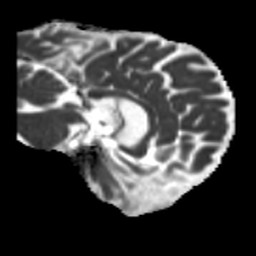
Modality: MD
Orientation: sagittal
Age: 68
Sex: male
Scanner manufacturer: siemens
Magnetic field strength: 3 T
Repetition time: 5.25 s
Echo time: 0.08 s